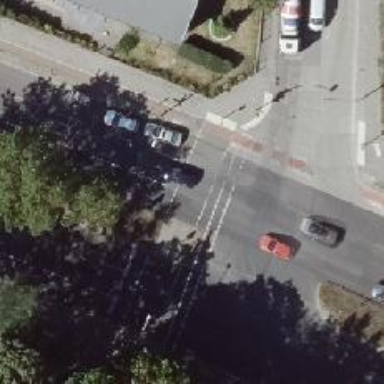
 there is parallel on-street parking lane and cycle track."